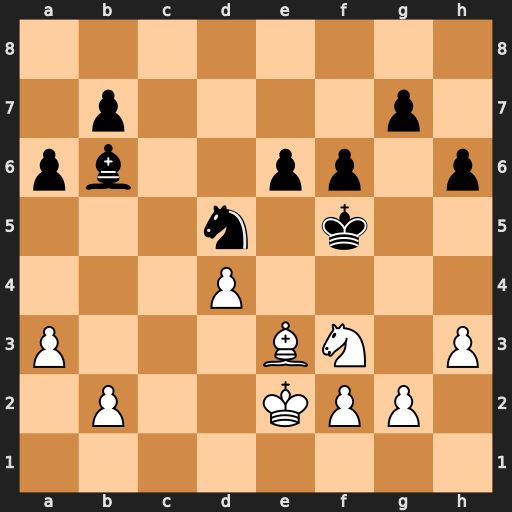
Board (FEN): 8/1p4p1/pb2pp1p/3n1k2/3P4/P3BN1P/1P2KPP1/8
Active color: w
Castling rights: -
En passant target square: -
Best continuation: Nh4+ Ke4 f3#